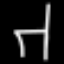
Label: chair